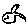
Label: bird